Question: In my Silverstripe module I use $managed_models to create tabs on the right top, see here:

My code:
'''
private static $managed_models = array(
'HomeRental',
'City',
'HomeType'
);
'''
How can I translate the name of this tabs? I use the Silverstripe-translate module as well.
Thanks in advance!
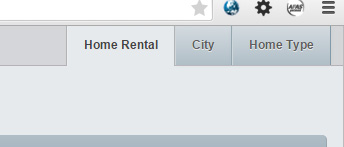
Answer: This is done by translating the model's '$singular_name' value.
In your e.g.:
'''
de:
GalleryPic:
PLURALNAME: Galeriebilder
SINGULARNAME: Galeriebild #translated singularname
db_Copyright: Copyright
has_one_Attachment: Anhang
'''
You can even translate $db and $has_one fieldnames by prefixing the fieldname with 'db_' and 'has_one_' 'has_many_' and 'many_many_'
<URL> module will help you whith an improved 'I18NTextcollectorTask' that will collect all values for you and generates a yml file with all standard variables you need to translate your code.
IMHO it's useful to use english values in the code and templates directly (even if you develop in another language), grab all values with the TextcollectorTask and translate the yml files.